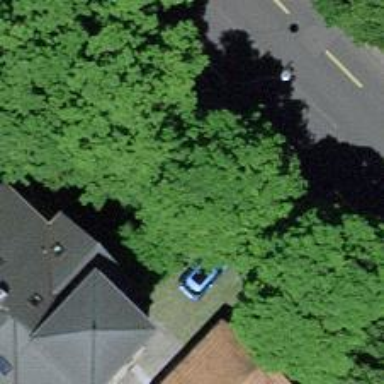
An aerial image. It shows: Tree-lined avenue.